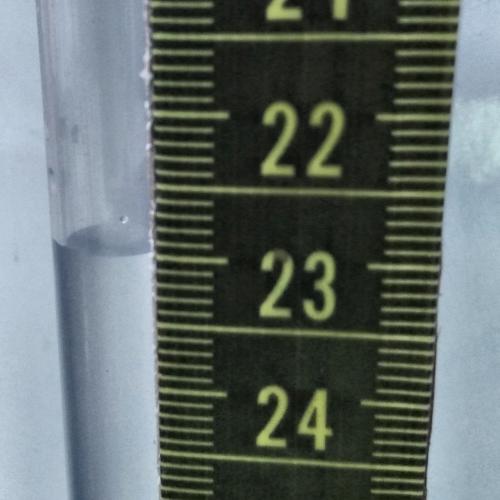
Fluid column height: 23.0 cm